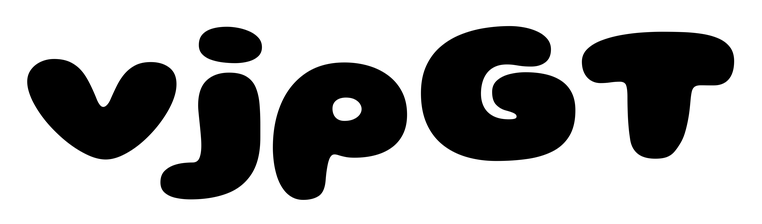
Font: Gluten_Black